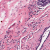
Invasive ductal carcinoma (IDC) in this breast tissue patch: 0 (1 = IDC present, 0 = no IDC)